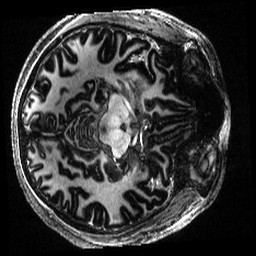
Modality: T1w
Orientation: axial
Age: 29
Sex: male
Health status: healthy
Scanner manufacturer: siemens
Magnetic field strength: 7 T
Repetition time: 4.3 s
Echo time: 0.00227 s